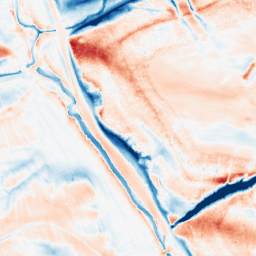
Category: classical
Decomposition family: gaussian_anisotropic
Decomposition parameters: sigma_x: 2
sigma_y: 10
Upsampling method: regularized
Upsampling parameters: scale: 2
lambda_reg: 0.001
Upsampling scale: 2